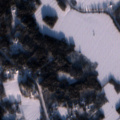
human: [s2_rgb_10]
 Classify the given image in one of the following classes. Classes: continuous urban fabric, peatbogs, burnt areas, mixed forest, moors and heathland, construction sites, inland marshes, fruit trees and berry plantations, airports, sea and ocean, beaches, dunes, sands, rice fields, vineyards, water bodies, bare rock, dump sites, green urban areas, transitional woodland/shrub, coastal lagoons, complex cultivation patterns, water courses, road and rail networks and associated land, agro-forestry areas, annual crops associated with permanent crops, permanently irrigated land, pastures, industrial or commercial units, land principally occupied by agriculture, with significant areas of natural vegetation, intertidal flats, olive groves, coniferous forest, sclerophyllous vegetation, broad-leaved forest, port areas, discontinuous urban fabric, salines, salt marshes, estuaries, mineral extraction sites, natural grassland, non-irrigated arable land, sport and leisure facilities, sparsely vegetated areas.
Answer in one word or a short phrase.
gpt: discontinuous urban fabric, non-irrigated arable land, broad-leaved forest, coniferous forest, mixed forest